Field crop: maize
Growth stage: 1
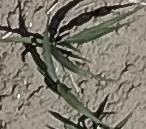
Species: sorghum